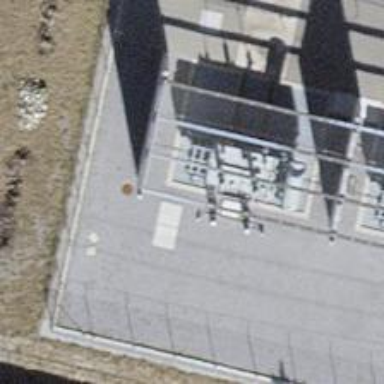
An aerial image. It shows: Outdoor transformer used for traction purposes.